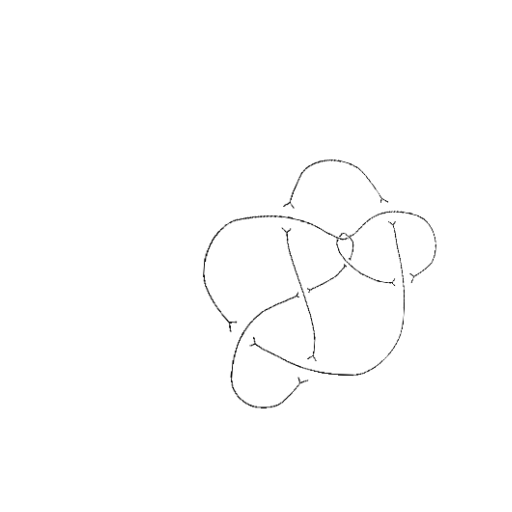
Crossing number: 9